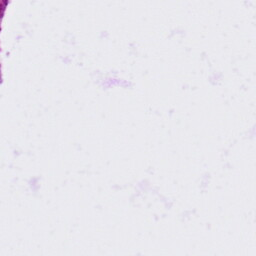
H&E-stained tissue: Lung